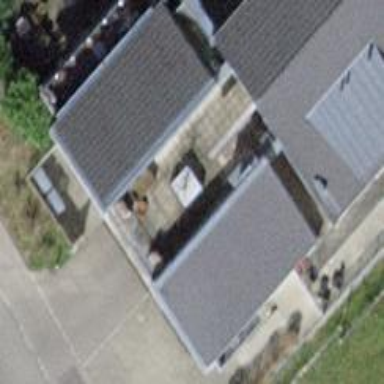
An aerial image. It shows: Police facility.